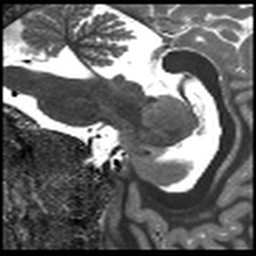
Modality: T1map
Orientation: sagittal
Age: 22
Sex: female